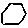
Label: hexagon